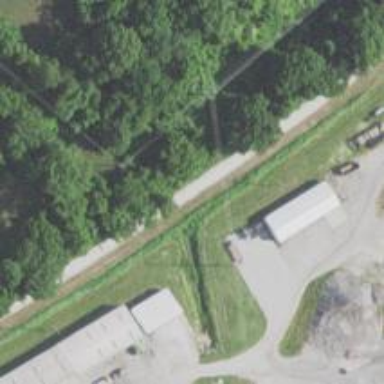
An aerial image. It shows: Abandoned railway next to grade1 cycleway.